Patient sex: M
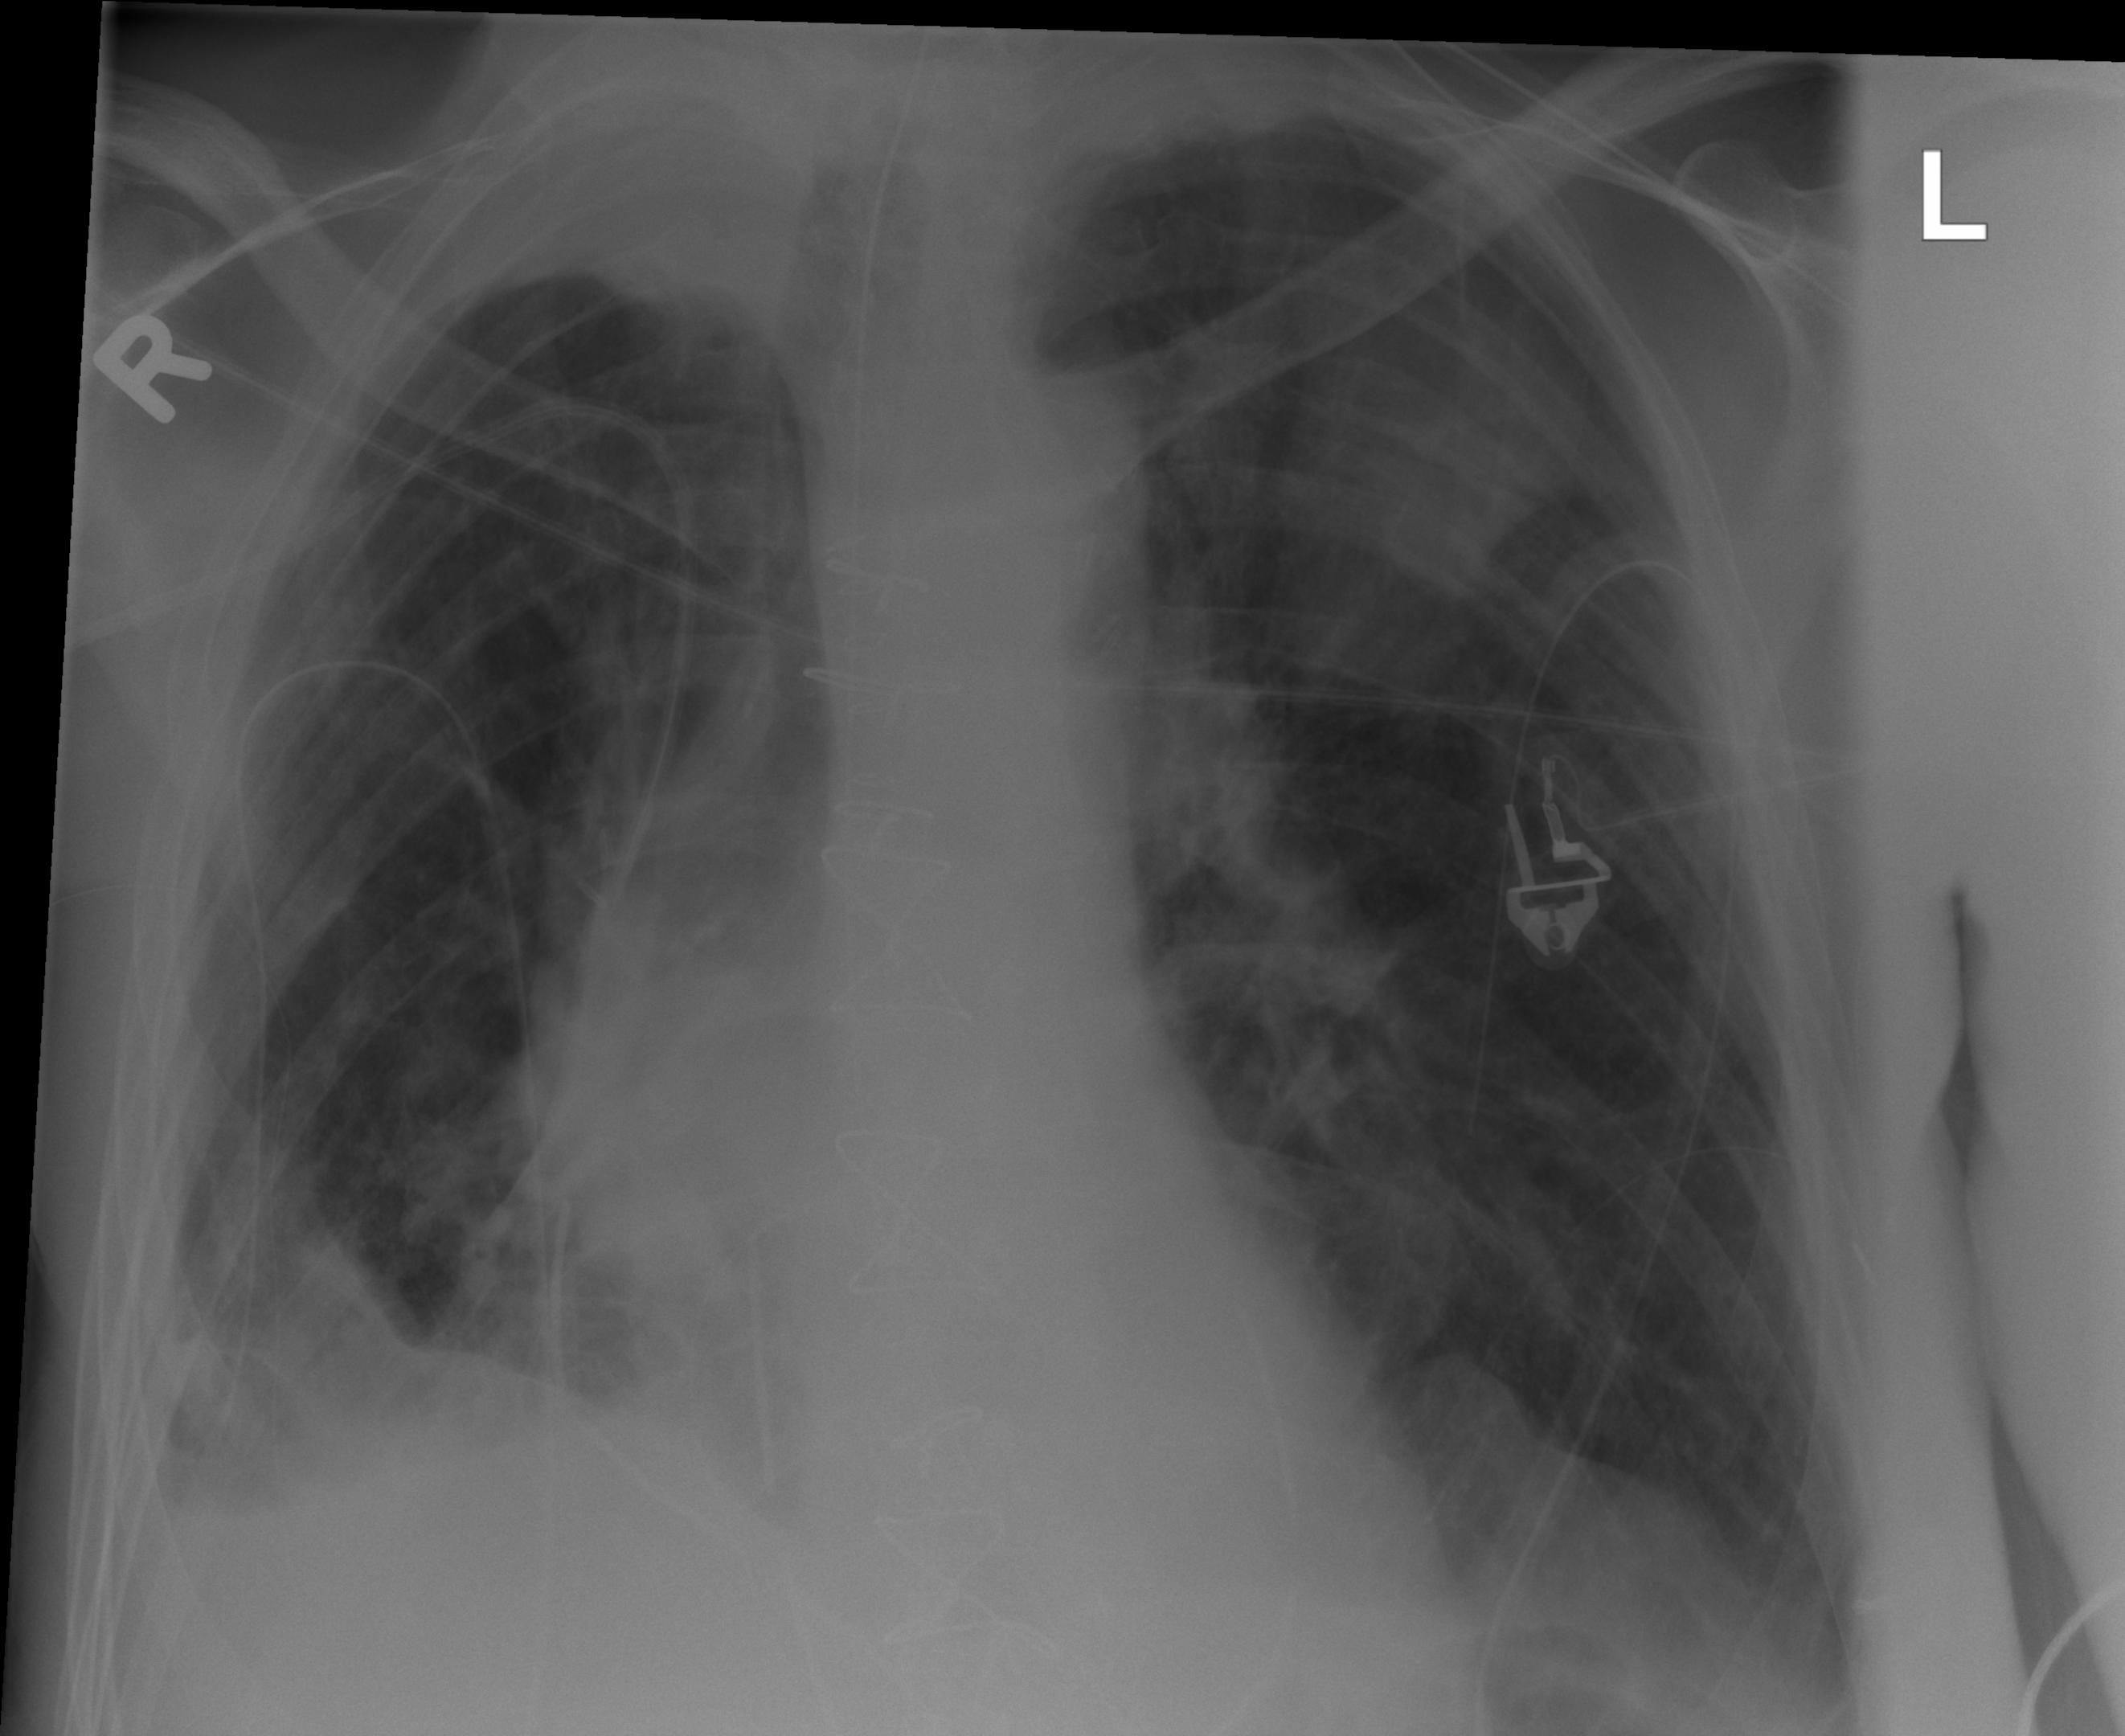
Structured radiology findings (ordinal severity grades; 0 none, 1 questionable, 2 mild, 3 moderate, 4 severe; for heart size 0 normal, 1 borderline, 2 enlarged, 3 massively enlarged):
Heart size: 0
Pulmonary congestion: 0
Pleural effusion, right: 2
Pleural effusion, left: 2
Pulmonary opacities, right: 2
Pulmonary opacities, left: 0
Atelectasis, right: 3
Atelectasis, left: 1